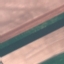
Land use / land cover: AnnualCrop